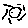
Label: sun